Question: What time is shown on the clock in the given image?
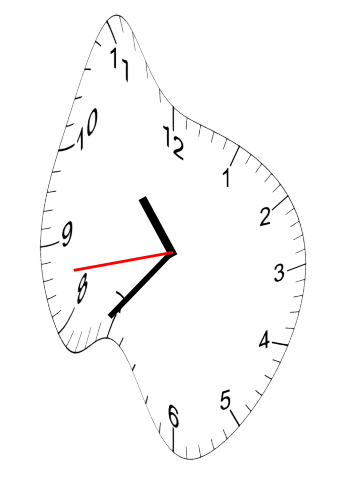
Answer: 10:36:43